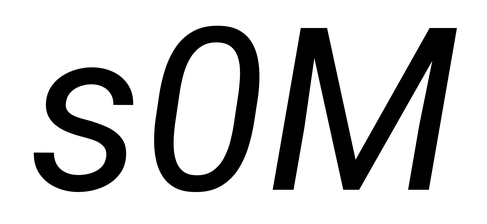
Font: Roboto-Italic_Italic